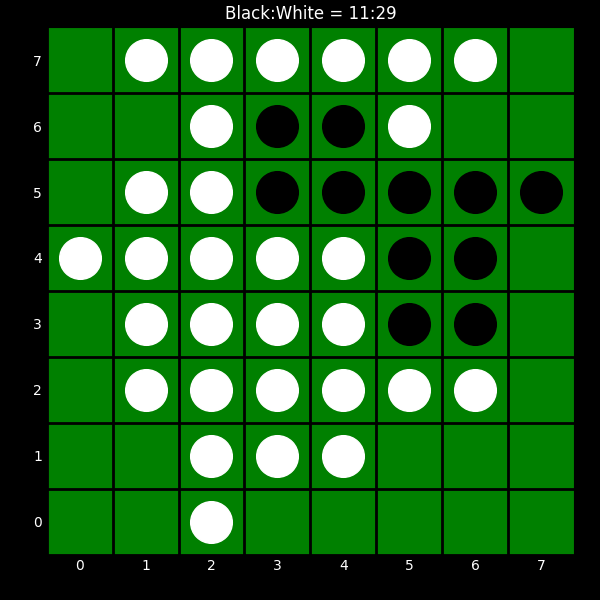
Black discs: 11
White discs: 29